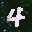
Label: 4